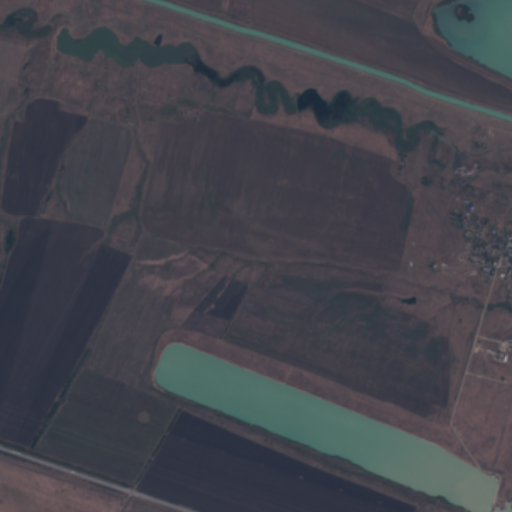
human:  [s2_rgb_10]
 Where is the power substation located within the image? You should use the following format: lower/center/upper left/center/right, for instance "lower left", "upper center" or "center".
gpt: The power substation is located in the lower right of the image.
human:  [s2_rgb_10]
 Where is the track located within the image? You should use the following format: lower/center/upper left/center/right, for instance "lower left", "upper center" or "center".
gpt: There is no track in the image.